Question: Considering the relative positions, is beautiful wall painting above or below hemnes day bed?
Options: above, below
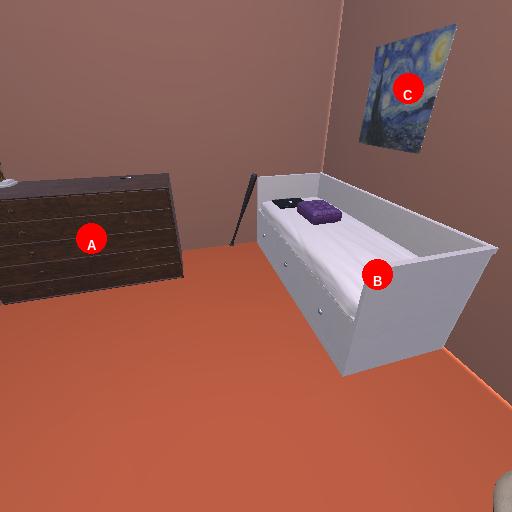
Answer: above